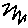
Label: zigzag